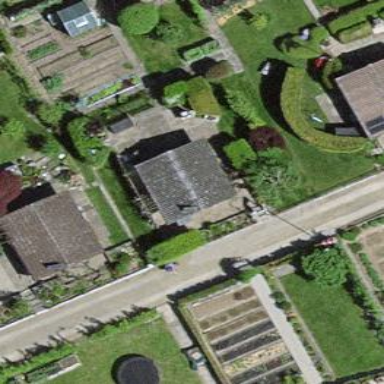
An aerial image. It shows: Allotment house.